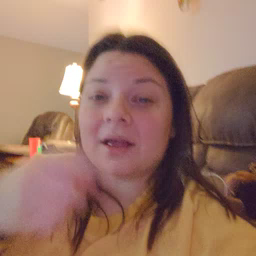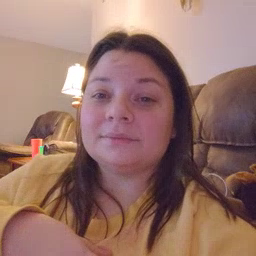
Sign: pencil